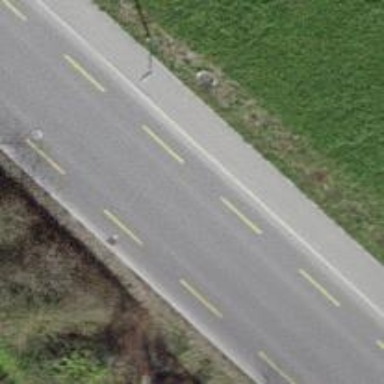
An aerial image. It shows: Secondary road with asphalt surface and sidewalk on the left.